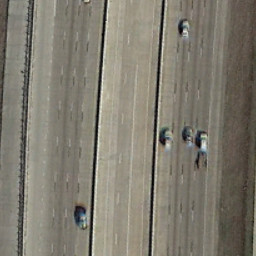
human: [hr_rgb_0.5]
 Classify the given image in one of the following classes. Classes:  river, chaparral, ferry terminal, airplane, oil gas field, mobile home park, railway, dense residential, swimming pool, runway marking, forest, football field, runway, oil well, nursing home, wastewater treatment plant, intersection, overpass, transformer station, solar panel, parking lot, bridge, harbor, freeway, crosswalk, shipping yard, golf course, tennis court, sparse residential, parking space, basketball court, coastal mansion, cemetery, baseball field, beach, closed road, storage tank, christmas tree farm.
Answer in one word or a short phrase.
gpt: freeway